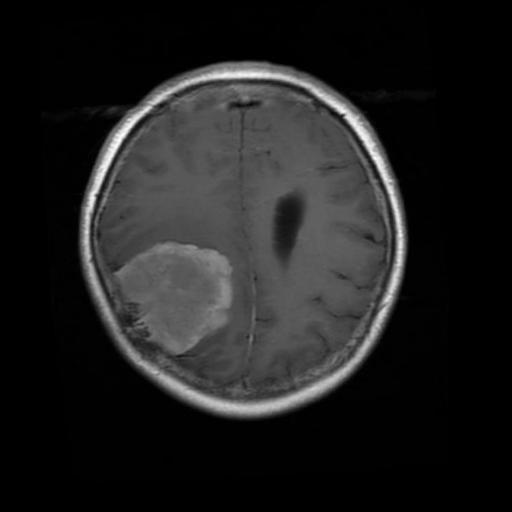
Label: meningioma